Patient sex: M
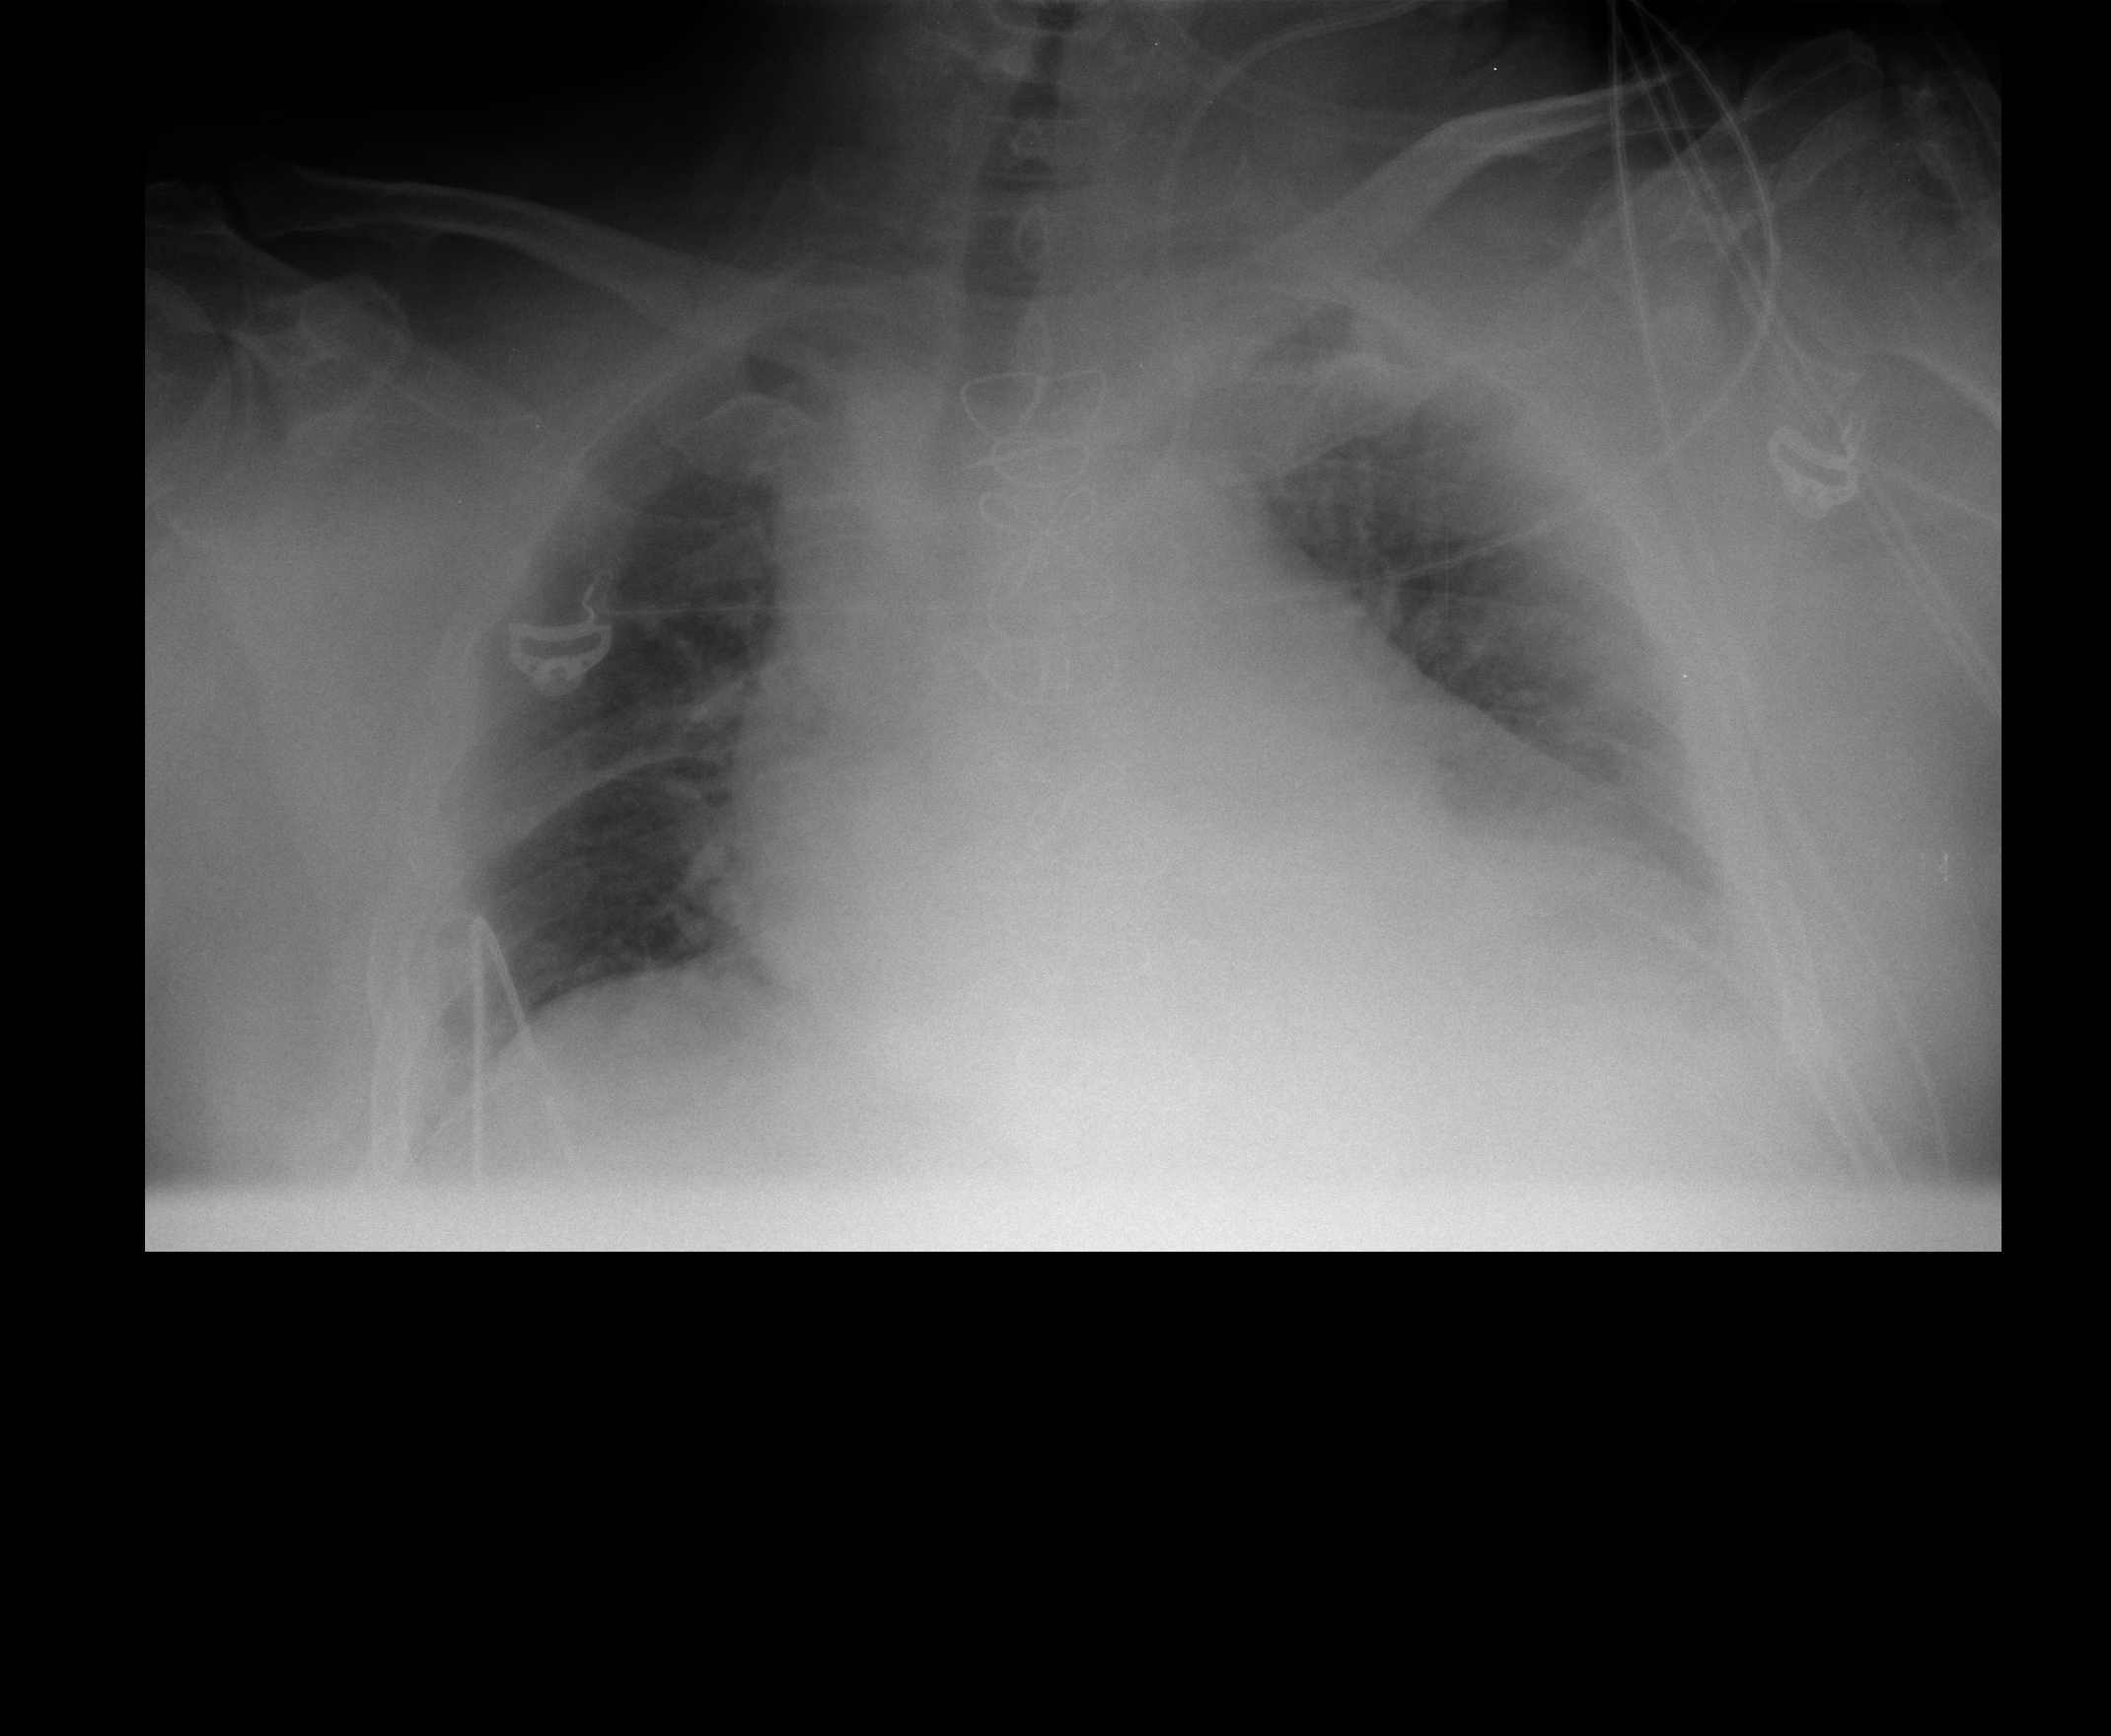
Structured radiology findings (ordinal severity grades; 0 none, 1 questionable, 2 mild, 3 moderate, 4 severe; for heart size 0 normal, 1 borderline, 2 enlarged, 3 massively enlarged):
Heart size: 2
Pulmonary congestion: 0
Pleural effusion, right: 0
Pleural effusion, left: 0
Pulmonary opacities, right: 0
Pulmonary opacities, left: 0
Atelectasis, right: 2
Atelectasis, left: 2